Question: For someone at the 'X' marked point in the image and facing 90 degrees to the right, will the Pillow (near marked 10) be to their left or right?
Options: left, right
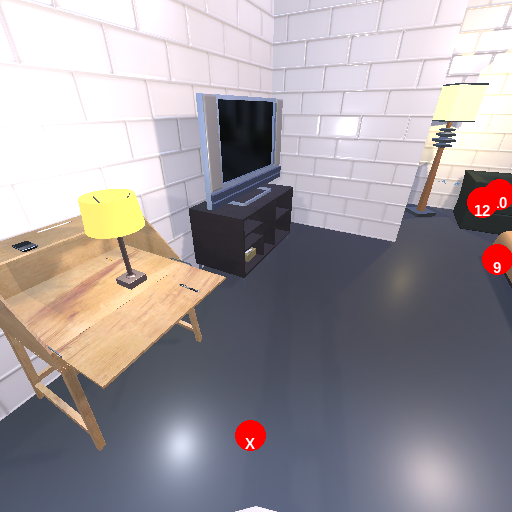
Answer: left